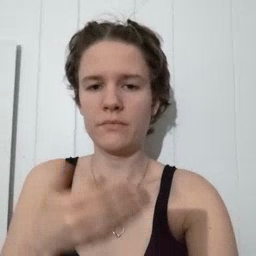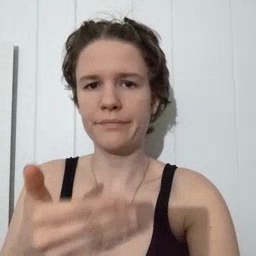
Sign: close